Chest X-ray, PA view. Patient: 83 years old, sex F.
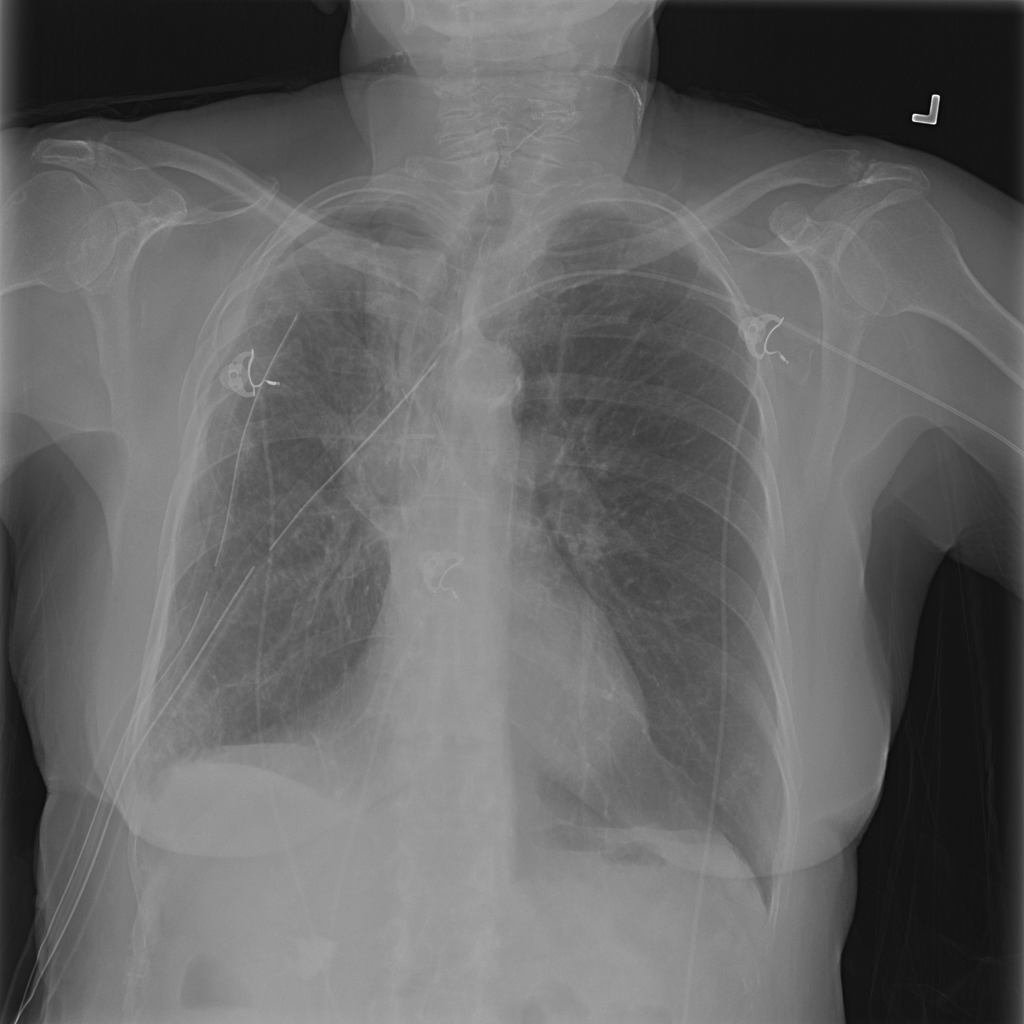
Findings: Pneumothorax